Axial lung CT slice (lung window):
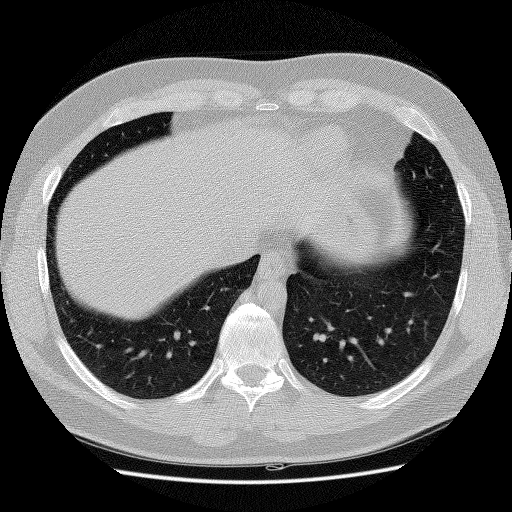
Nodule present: no